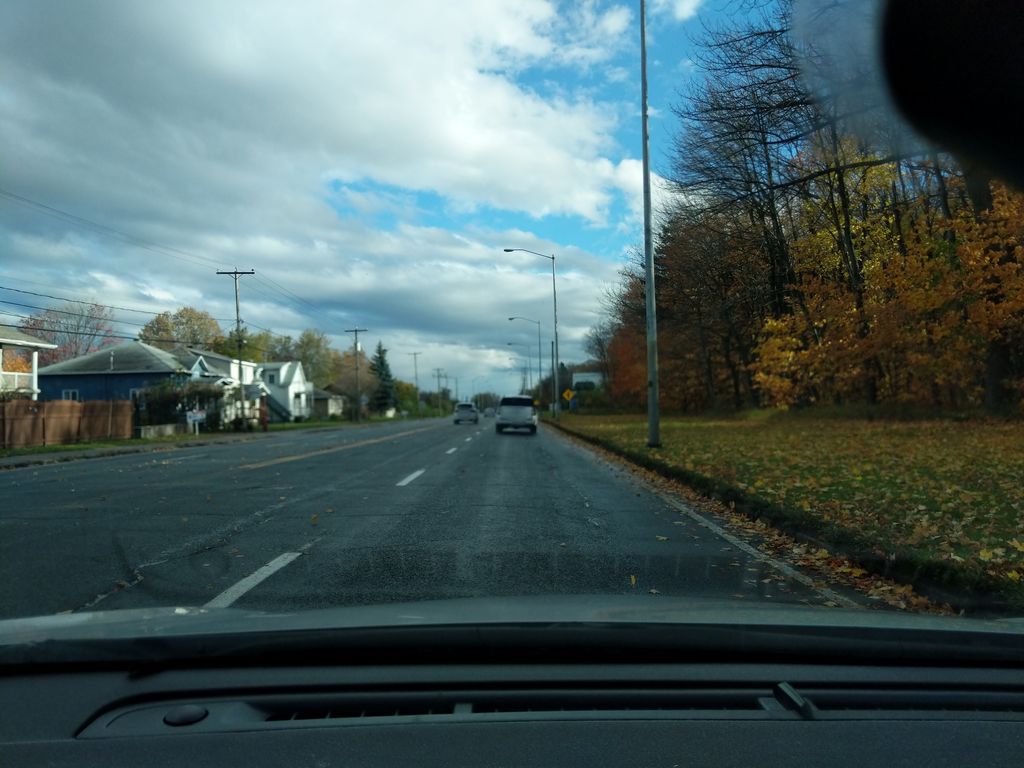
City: quebec_city